Question: How do I get same information about iframe like in browser properties when you right-click the element but programmatically? I need Address and Referring URL.

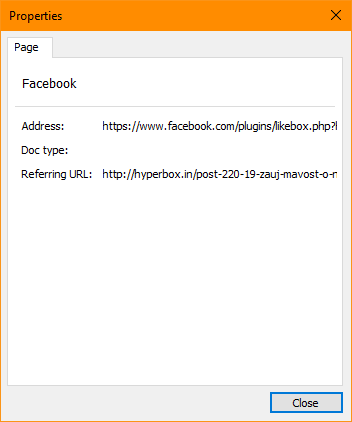
Answer: you can get the frame by name of by tag name (both return a collection and require indexer or linq).
From there, you can access the properties, e.g. Src is the url for the frame.
'''
GeckoFrameElement frame = this.Document.GetElementsByTagName("frame")[0] as GeckoFrameElement;
var address = frame.Src;
'''